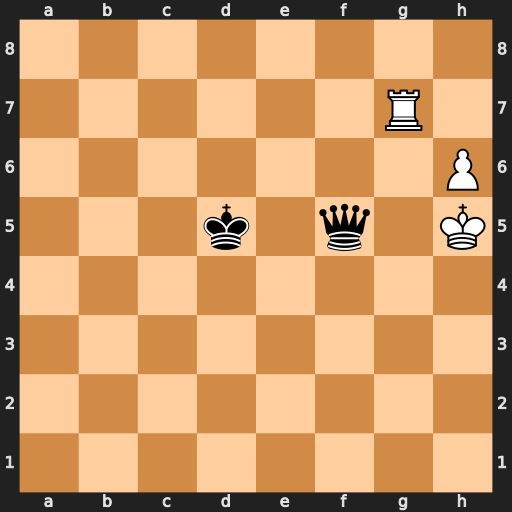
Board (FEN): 8/6R1/7P/3k1q1K/8/8/8/8
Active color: w
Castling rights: -
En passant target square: -
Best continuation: Rg5 Ke6 Rxf5 Kxf5 h7